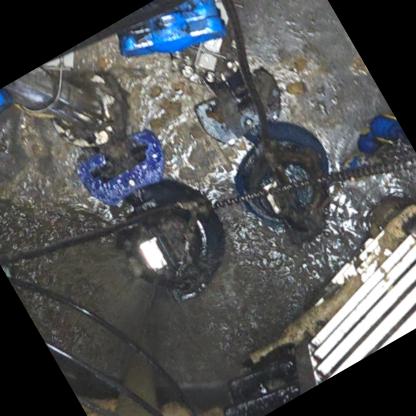
Klasa: inne